Question: I wish to create a new Xcode project that will be mirrored on GitHub.
So I select OS X commandline project.
Now a dialog appears for me to choose a target folder.
At the bottom is this:

Now every tutorial I seen says to choose "My Mac", then create a new repo on my account on github.com, and then link the two together using the commandline. Something like 'git remote add https://github.com/me/fooproj'.
What is this second option? Does it somehow bypass the need for using the commandline to link? i.e. Can I just use it and put the github repo url in?
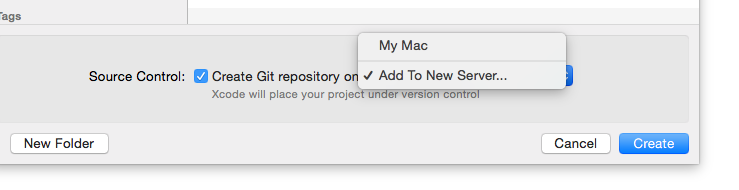
Answer: No, you can't just input the github repo url. This option refers to connecting to a Mac OS X Server running the Xcode service. For more information, check the link below:
<URL>